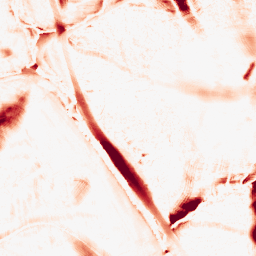
Category: morphological
Decomposition family: morphological_ellipse
Decomposition parameters: operation: opening
width: 30
height: 50
Upsampling method: quadratic
Upsampling parameters: scale: 2
Upsampling scale: 2